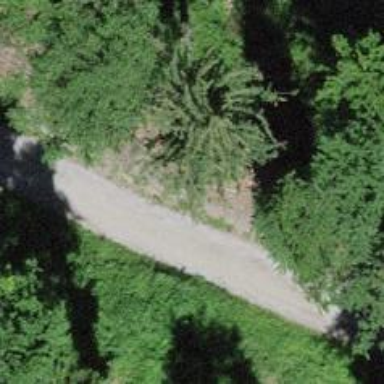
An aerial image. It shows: Track with fine gravel surface. The track has grade2 tracktype.